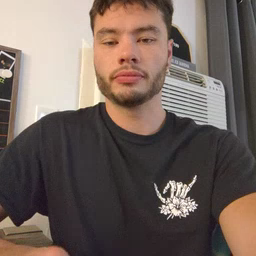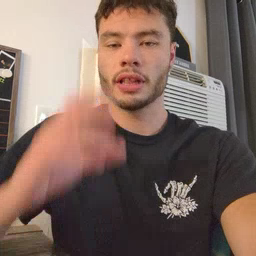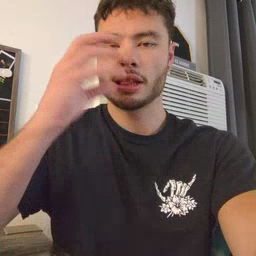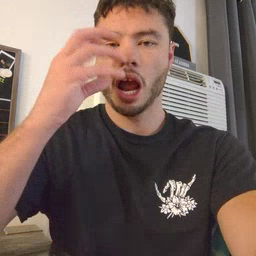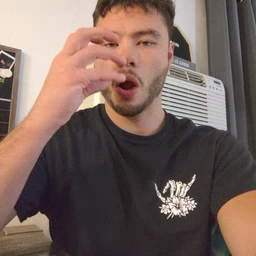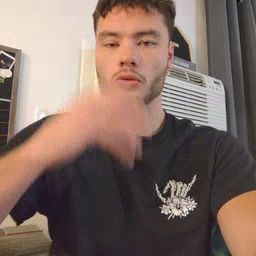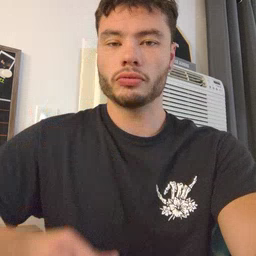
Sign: clown